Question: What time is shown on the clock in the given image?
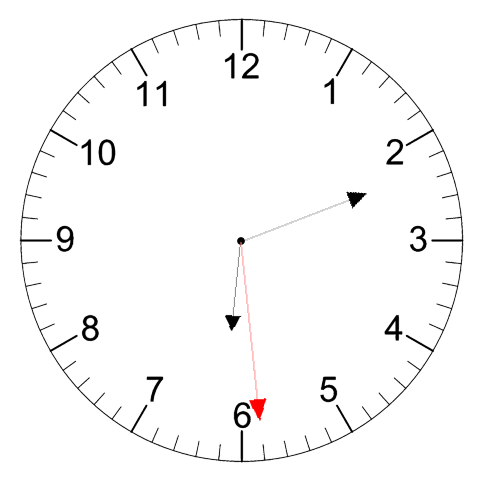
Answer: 06:11:29